Question: I have the following image within a button,
As you can see from the screenshot though the button is larger than the image. If I try to reduce the size of the button the image is reduced aswell. How do make the image fill the button with no blanks?

This is my xaml code
'''
<Button x:Name="Settings" Margin="344,161,0,268" Background="Transparent" BorderThickness="0" Click="Settings_Click">
<Image Source="Assets/wrench.jpg" RenderTransformOrigin="0.5,0.5" UseLayoutRounding="False" Width="74.487" d:LayoutRounding="Auto">
<Image.RenderTransform>
<CompositeTransform Rotation="0.63"/>
</Image.RenderTransform>

</Button>
'''
----EDIT
My new code as per your suggestions is this, i removed the rotation aswell as it was set by mistake, it is closer now to the full button but not yet
'''
<Button x:Name="Settings" Padding="0" Margin="344,161,0,273" Background="Transparent" BorderThickness="0" Click="Settings_Click">
<Image Source="Assets/wrench.jpg" Stretch="Fill" RenderTransformOrigin="0.5,0.5" UseLayoutRounding="True" d:LayoutRounding="Auto">

</Button>
'''
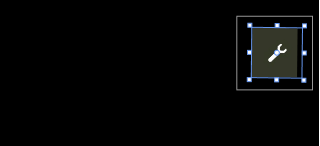
Answer: You need to:
- - -
Other solution is to add Tap event to event and remove button.
If you want to handle Tap instead of Click you must get to know that second parameter in Click event handler is type of 'RoutedEventArgs', and in Tap event handler is type of 'GestureEventArgs'.